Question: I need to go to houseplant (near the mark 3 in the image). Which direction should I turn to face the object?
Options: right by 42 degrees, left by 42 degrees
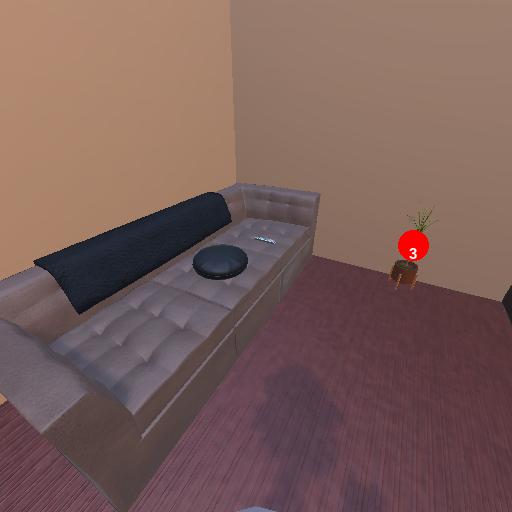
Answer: right by 42 degrees